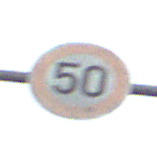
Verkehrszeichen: Geschwindigkeit50
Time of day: Night
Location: Outdoor (Nature)
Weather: Overcast
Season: NotSpecified
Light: Artificial